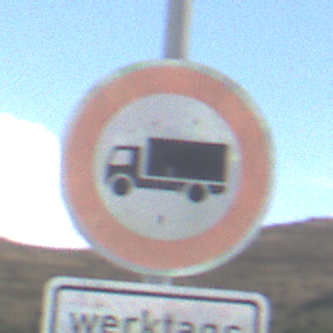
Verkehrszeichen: VerbotFuerKraftfahrzeugeUeberDreiKommaFuenfTonnen
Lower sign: ZeitangabenMitBeschraenkungAufWochentage7
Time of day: Midday
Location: Outdoor (Nature)
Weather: PartlyCloudy
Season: NotSpecified
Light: Natural